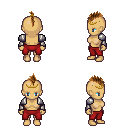
a pixel art fantasy rpg character, female body template, human, tanned skin, steel arm armor, red pants, brown mohawk hairstyle, gold tiara, four views (front, back, left, right), 2x2 character sprite sheet, small pixel art, hard edges, no anti-aliasing